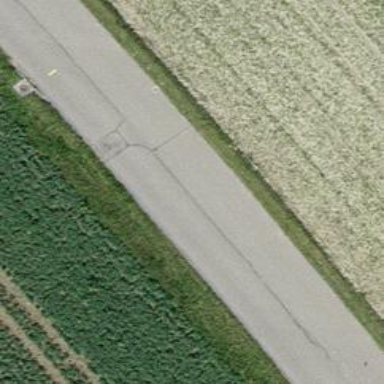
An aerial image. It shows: Asphalt road classified as tertiary.